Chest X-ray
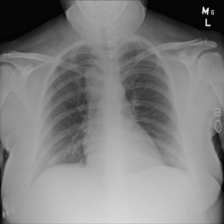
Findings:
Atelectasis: negative
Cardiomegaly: negative
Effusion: negative
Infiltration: negative
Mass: negative
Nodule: negative
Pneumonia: negative
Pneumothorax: negative
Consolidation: negative
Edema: negative
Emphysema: negative
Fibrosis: negative
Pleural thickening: negative
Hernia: negative